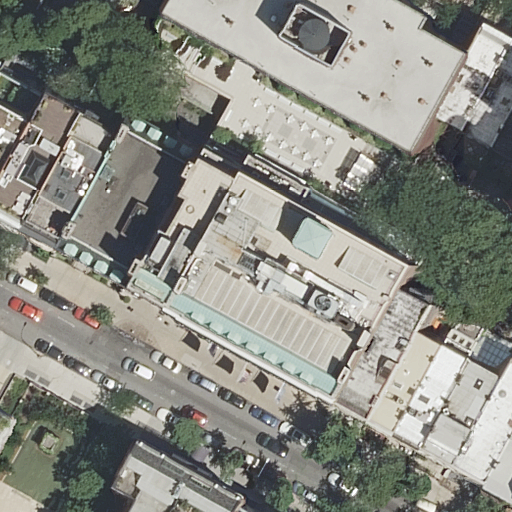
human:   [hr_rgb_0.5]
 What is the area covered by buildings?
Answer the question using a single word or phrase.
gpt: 5094m2

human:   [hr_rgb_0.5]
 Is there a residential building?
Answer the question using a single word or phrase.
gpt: yes

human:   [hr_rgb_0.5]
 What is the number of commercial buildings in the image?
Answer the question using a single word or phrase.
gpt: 0

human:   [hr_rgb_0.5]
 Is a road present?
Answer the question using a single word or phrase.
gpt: yes

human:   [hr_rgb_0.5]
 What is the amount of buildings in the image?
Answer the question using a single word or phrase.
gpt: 20

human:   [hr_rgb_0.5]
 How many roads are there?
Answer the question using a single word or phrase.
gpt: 2

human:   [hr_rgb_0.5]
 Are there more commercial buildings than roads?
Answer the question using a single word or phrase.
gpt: no

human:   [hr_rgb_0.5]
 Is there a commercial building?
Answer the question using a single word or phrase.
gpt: no

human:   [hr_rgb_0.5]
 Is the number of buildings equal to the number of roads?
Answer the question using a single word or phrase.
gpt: no

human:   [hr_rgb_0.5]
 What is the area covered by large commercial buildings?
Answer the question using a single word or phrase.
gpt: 0m2

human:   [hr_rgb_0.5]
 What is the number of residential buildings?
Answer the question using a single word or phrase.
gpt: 20

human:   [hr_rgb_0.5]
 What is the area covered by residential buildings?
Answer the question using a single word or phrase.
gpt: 5094m2

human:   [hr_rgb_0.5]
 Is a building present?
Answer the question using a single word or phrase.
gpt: yes

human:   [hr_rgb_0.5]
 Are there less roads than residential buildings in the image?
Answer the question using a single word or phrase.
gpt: yes

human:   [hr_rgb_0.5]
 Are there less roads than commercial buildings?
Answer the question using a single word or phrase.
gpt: no

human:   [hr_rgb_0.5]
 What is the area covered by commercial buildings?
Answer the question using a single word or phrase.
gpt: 0m2

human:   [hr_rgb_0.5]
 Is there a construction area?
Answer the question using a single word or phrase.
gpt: no

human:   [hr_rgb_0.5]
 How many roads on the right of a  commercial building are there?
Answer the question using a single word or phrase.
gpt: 0

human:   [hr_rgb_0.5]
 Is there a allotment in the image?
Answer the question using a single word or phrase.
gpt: no

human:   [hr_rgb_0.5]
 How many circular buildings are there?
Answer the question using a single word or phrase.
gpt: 0

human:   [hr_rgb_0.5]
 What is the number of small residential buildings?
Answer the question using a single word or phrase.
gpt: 5

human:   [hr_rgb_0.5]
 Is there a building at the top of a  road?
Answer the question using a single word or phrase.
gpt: yes

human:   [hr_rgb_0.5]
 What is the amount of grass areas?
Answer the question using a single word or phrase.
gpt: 0

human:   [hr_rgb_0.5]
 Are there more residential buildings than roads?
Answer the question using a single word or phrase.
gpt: yes

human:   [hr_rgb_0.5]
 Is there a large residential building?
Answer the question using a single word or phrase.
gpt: yes

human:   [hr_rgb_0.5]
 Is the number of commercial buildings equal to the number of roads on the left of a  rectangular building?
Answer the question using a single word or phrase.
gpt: no

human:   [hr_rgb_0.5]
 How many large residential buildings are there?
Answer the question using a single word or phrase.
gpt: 3

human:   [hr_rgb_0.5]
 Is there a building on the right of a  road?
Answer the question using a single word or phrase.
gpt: yes

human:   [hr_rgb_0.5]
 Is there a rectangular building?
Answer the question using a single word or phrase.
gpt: yes

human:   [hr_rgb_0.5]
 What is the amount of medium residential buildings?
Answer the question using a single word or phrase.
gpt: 12

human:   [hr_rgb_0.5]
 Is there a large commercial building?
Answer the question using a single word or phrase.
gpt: no

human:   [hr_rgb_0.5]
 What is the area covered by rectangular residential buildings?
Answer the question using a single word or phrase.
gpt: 4558m2

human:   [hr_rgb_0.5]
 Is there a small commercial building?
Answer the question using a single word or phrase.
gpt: no

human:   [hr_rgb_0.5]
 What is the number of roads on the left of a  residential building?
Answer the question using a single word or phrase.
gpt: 1

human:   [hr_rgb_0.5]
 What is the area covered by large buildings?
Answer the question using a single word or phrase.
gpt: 2614m2

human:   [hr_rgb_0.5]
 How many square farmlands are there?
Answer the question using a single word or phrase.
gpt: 0

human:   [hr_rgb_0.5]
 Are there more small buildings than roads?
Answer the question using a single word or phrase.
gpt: yes

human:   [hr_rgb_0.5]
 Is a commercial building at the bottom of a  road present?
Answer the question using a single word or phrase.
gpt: no

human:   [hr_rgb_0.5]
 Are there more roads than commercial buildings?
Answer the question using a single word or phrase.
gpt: yes

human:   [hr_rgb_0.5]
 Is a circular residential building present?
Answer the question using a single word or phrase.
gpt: no

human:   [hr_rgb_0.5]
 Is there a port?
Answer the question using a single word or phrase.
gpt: no

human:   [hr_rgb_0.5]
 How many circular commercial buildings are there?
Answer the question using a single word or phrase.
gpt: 0

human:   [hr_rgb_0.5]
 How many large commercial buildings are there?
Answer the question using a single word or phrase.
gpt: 0

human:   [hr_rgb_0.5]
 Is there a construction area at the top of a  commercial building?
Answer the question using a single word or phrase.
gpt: no

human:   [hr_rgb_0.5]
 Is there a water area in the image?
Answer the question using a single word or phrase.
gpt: no

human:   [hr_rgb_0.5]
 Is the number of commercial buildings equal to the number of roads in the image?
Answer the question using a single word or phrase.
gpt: no

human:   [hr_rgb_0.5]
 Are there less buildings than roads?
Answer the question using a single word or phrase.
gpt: no

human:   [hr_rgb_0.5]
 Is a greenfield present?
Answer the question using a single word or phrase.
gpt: no

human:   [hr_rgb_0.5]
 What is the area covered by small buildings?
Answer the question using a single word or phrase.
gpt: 156m2

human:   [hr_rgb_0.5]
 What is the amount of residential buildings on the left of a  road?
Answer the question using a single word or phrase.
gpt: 13

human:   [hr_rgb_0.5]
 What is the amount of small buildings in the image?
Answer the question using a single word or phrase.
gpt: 5

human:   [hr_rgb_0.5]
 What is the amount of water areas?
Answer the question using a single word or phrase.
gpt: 0

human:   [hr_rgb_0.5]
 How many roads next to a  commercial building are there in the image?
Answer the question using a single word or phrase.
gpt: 0

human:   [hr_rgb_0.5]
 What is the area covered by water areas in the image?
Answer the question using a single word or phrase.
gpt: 0m2

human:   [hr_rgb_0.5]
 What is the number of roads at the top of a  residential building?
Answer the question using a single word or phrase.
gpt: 1

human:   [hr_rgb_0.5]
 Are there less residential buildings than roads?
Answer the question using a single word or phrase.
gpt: no

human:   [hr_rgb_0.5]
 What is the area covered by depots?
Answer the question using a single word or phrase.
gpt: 0m2

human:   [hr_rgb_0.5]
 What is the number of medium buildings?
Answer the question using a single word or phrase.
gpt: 12

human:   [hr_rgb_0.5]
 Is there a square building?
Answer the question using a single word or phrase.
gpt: no

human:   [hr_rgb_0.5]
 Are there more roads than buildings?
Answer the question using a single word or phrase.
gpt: no

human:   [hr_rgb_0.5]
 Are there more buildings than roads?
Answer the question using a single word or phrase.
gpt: yes

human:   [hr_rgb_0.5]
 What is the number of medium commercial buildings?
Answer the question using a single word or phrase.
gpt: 0

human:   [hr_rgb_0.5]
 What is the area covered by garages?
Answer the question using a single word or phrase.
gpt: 0m2

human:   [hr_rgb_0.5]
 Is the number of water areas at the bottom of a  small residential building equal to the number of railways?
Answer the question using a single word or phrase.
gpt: yes